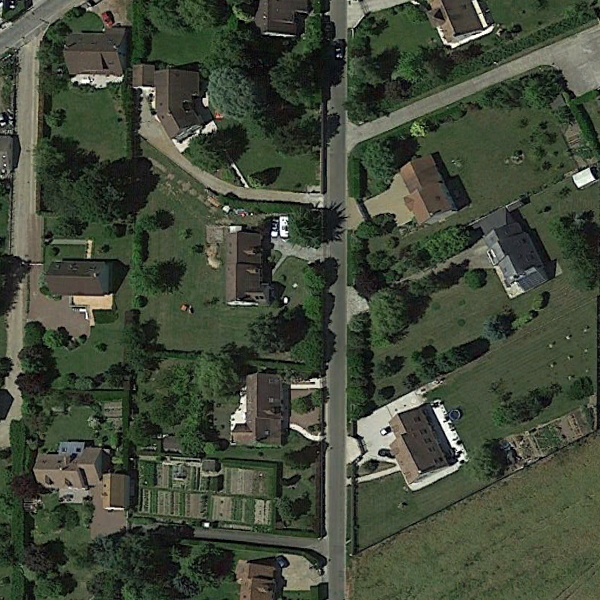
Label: MediumResidential